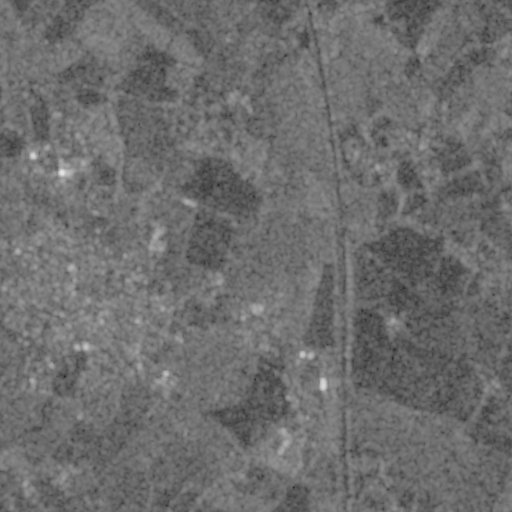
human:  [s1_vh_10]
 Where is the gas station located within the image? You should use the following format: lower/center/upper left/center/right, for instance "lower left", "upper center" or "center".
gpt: The gas station is located in the center left of the image.
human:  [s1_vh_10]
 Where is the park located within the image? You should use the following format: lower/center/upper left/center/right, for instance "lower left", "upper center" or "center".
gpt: The park is located in the lower left of the image.
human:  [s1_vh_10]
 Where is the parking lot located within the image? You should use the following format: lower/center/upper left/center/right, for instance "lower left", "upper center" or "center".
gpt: The parking lot is located in the lower left of the image.
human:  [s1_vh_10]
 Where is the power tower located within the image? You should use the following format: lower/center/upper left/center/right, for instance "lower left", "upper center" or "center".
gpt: The power tower is located in the upper of the image.
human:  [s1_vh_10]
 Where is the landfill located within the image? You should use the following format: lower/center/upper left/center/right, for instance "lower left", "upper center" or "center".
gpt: There is no landfill in the image.

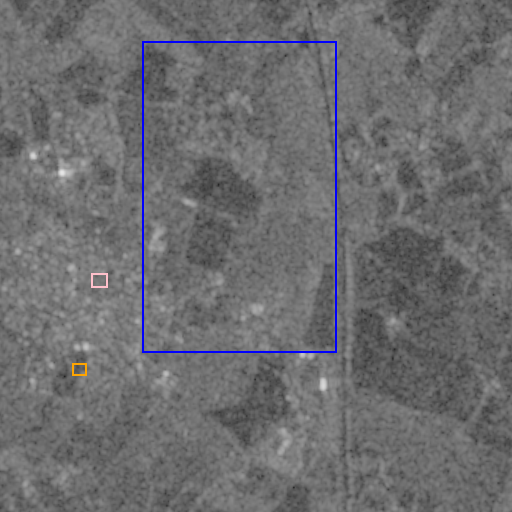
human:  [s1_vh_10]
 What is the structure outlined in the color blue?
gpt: The structure outlined in blue is a crop field.
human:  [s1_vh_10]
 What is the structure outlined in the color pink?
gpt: The structure outlined in pink is a park.
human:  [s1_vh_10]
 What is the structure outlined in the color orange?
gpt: The structure outlined in orange is a parking lot.
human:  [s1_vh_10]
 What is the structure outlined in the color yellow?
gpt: There is no yellow outline.